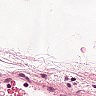
Metastatic tissue present: no